Aerial crown-view tile of a tropical tree (Barro Colorado Island, Panama), acquired 20250217:
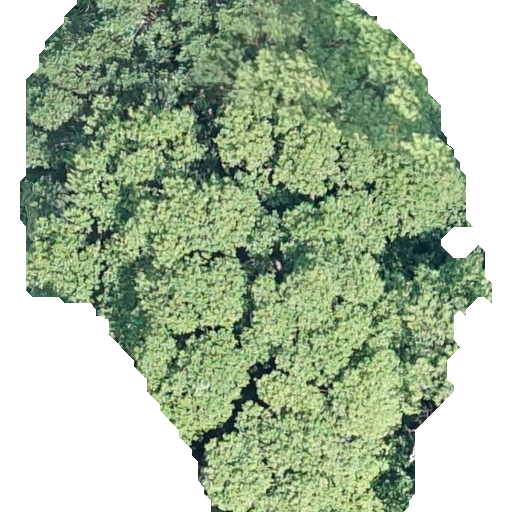
Species: Hieronyma alchorneoides
GBIF accepted scientific name: Hieronyma alchorneoides
Crown area: 317.433 m²